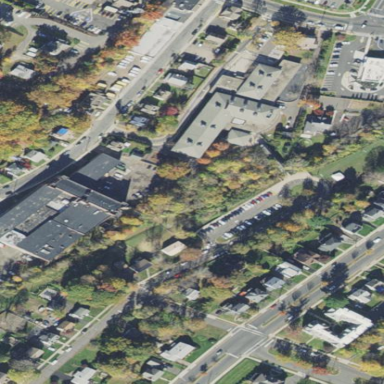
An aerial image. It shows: School.